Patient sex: F
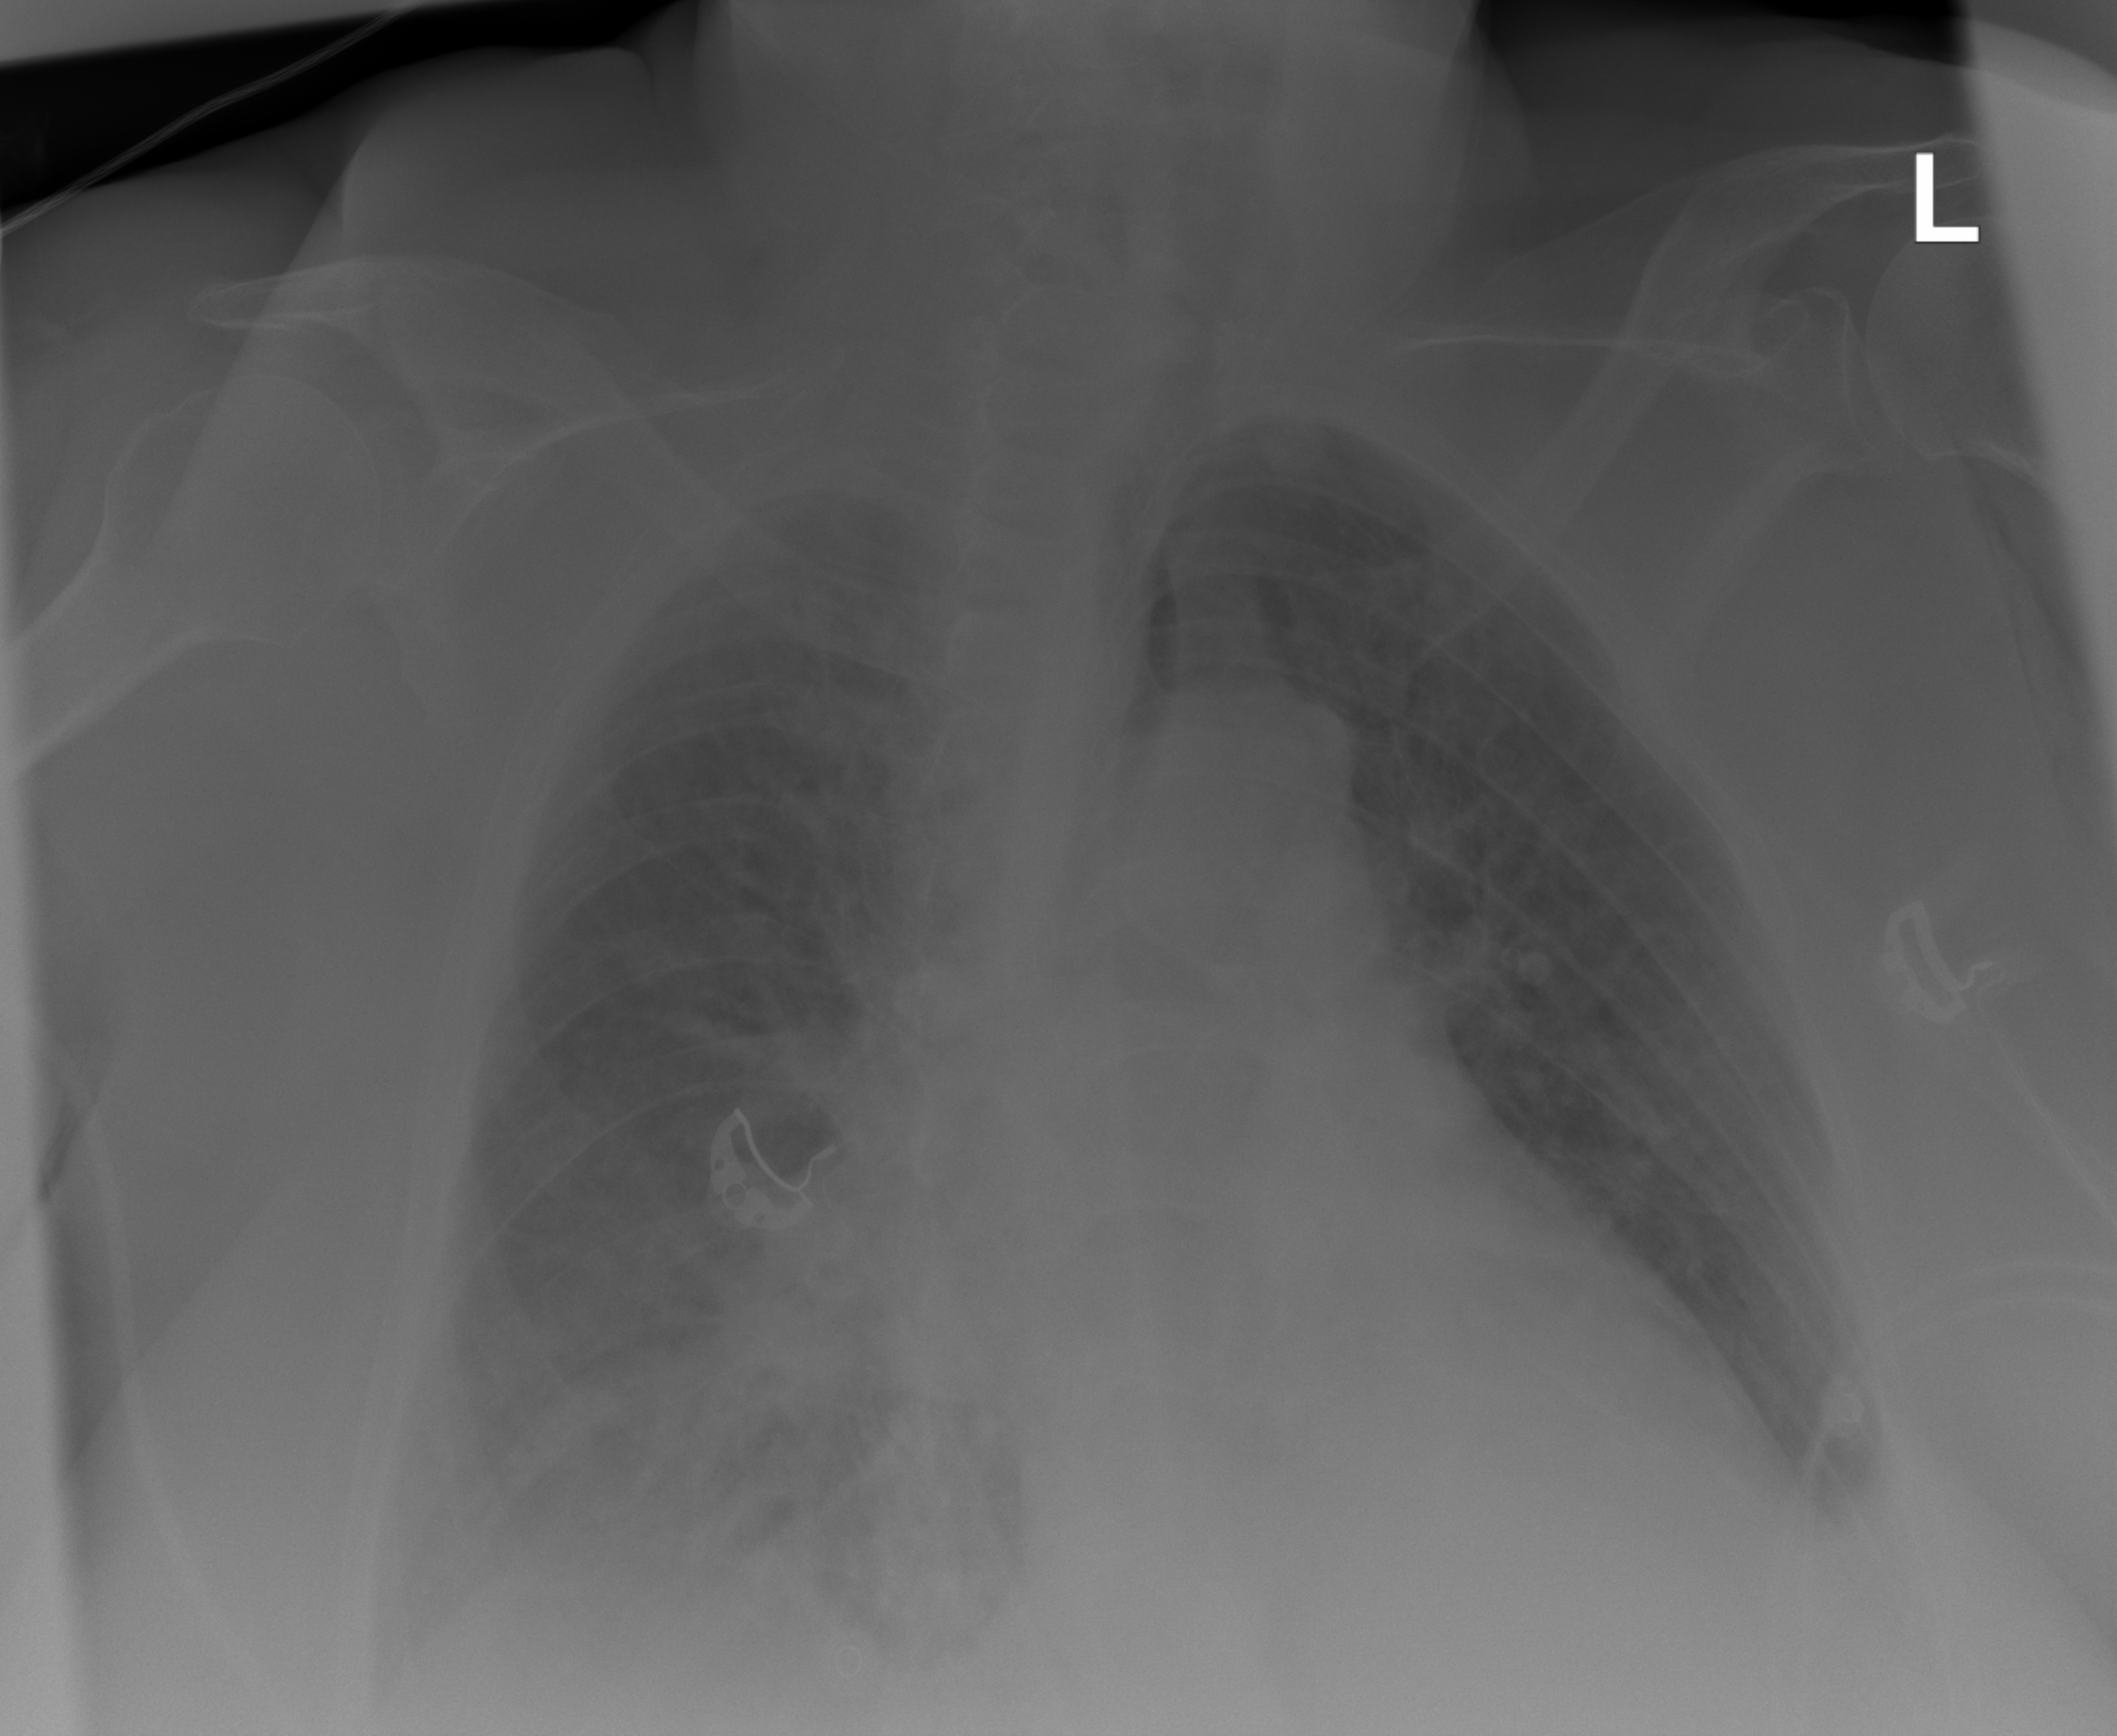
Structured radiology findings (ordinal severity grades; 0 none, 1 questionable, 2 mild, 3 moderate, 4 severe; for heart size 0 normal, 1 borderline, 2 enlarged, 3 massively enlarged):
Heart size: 0
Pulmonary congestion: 0
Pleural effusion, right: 2
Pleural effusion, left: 2
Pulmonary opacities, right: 2
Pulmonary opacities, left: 0
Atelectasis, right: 2
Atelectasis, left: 2